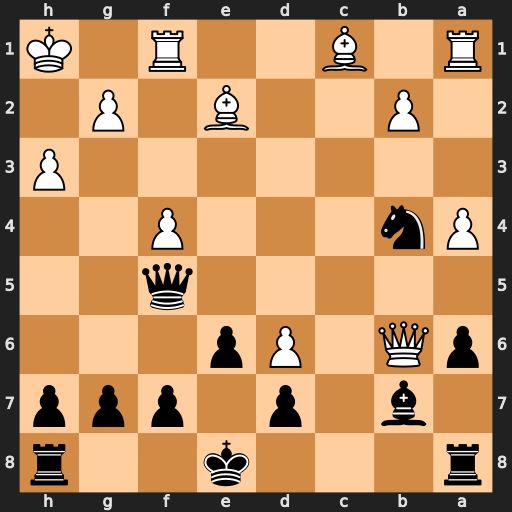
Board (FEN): r3k2r/1b1p1ppp/pQ1Pp3/5q2/Pn3P2/7P/1P2B1P1/R1B2R1K
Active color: b
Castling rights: kq
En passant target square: -
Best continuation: Qxh3+ Kg1 Qxg2#